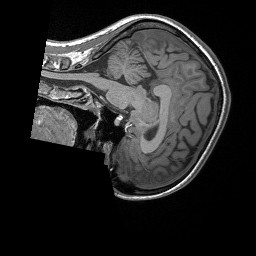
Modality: T1w
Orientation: sagittal
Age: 23
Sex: female
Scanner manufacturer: siemens
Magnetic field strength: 3 T
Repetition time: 1.56 s
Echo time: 0.00207 s